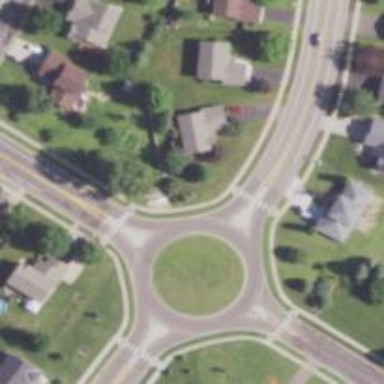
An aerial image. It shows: Tertiary road with asphalt surface leading to roundabout junction.